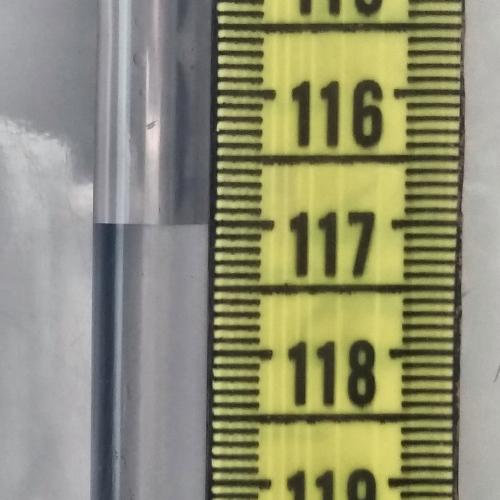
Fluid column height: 117.0 cm